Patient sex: F
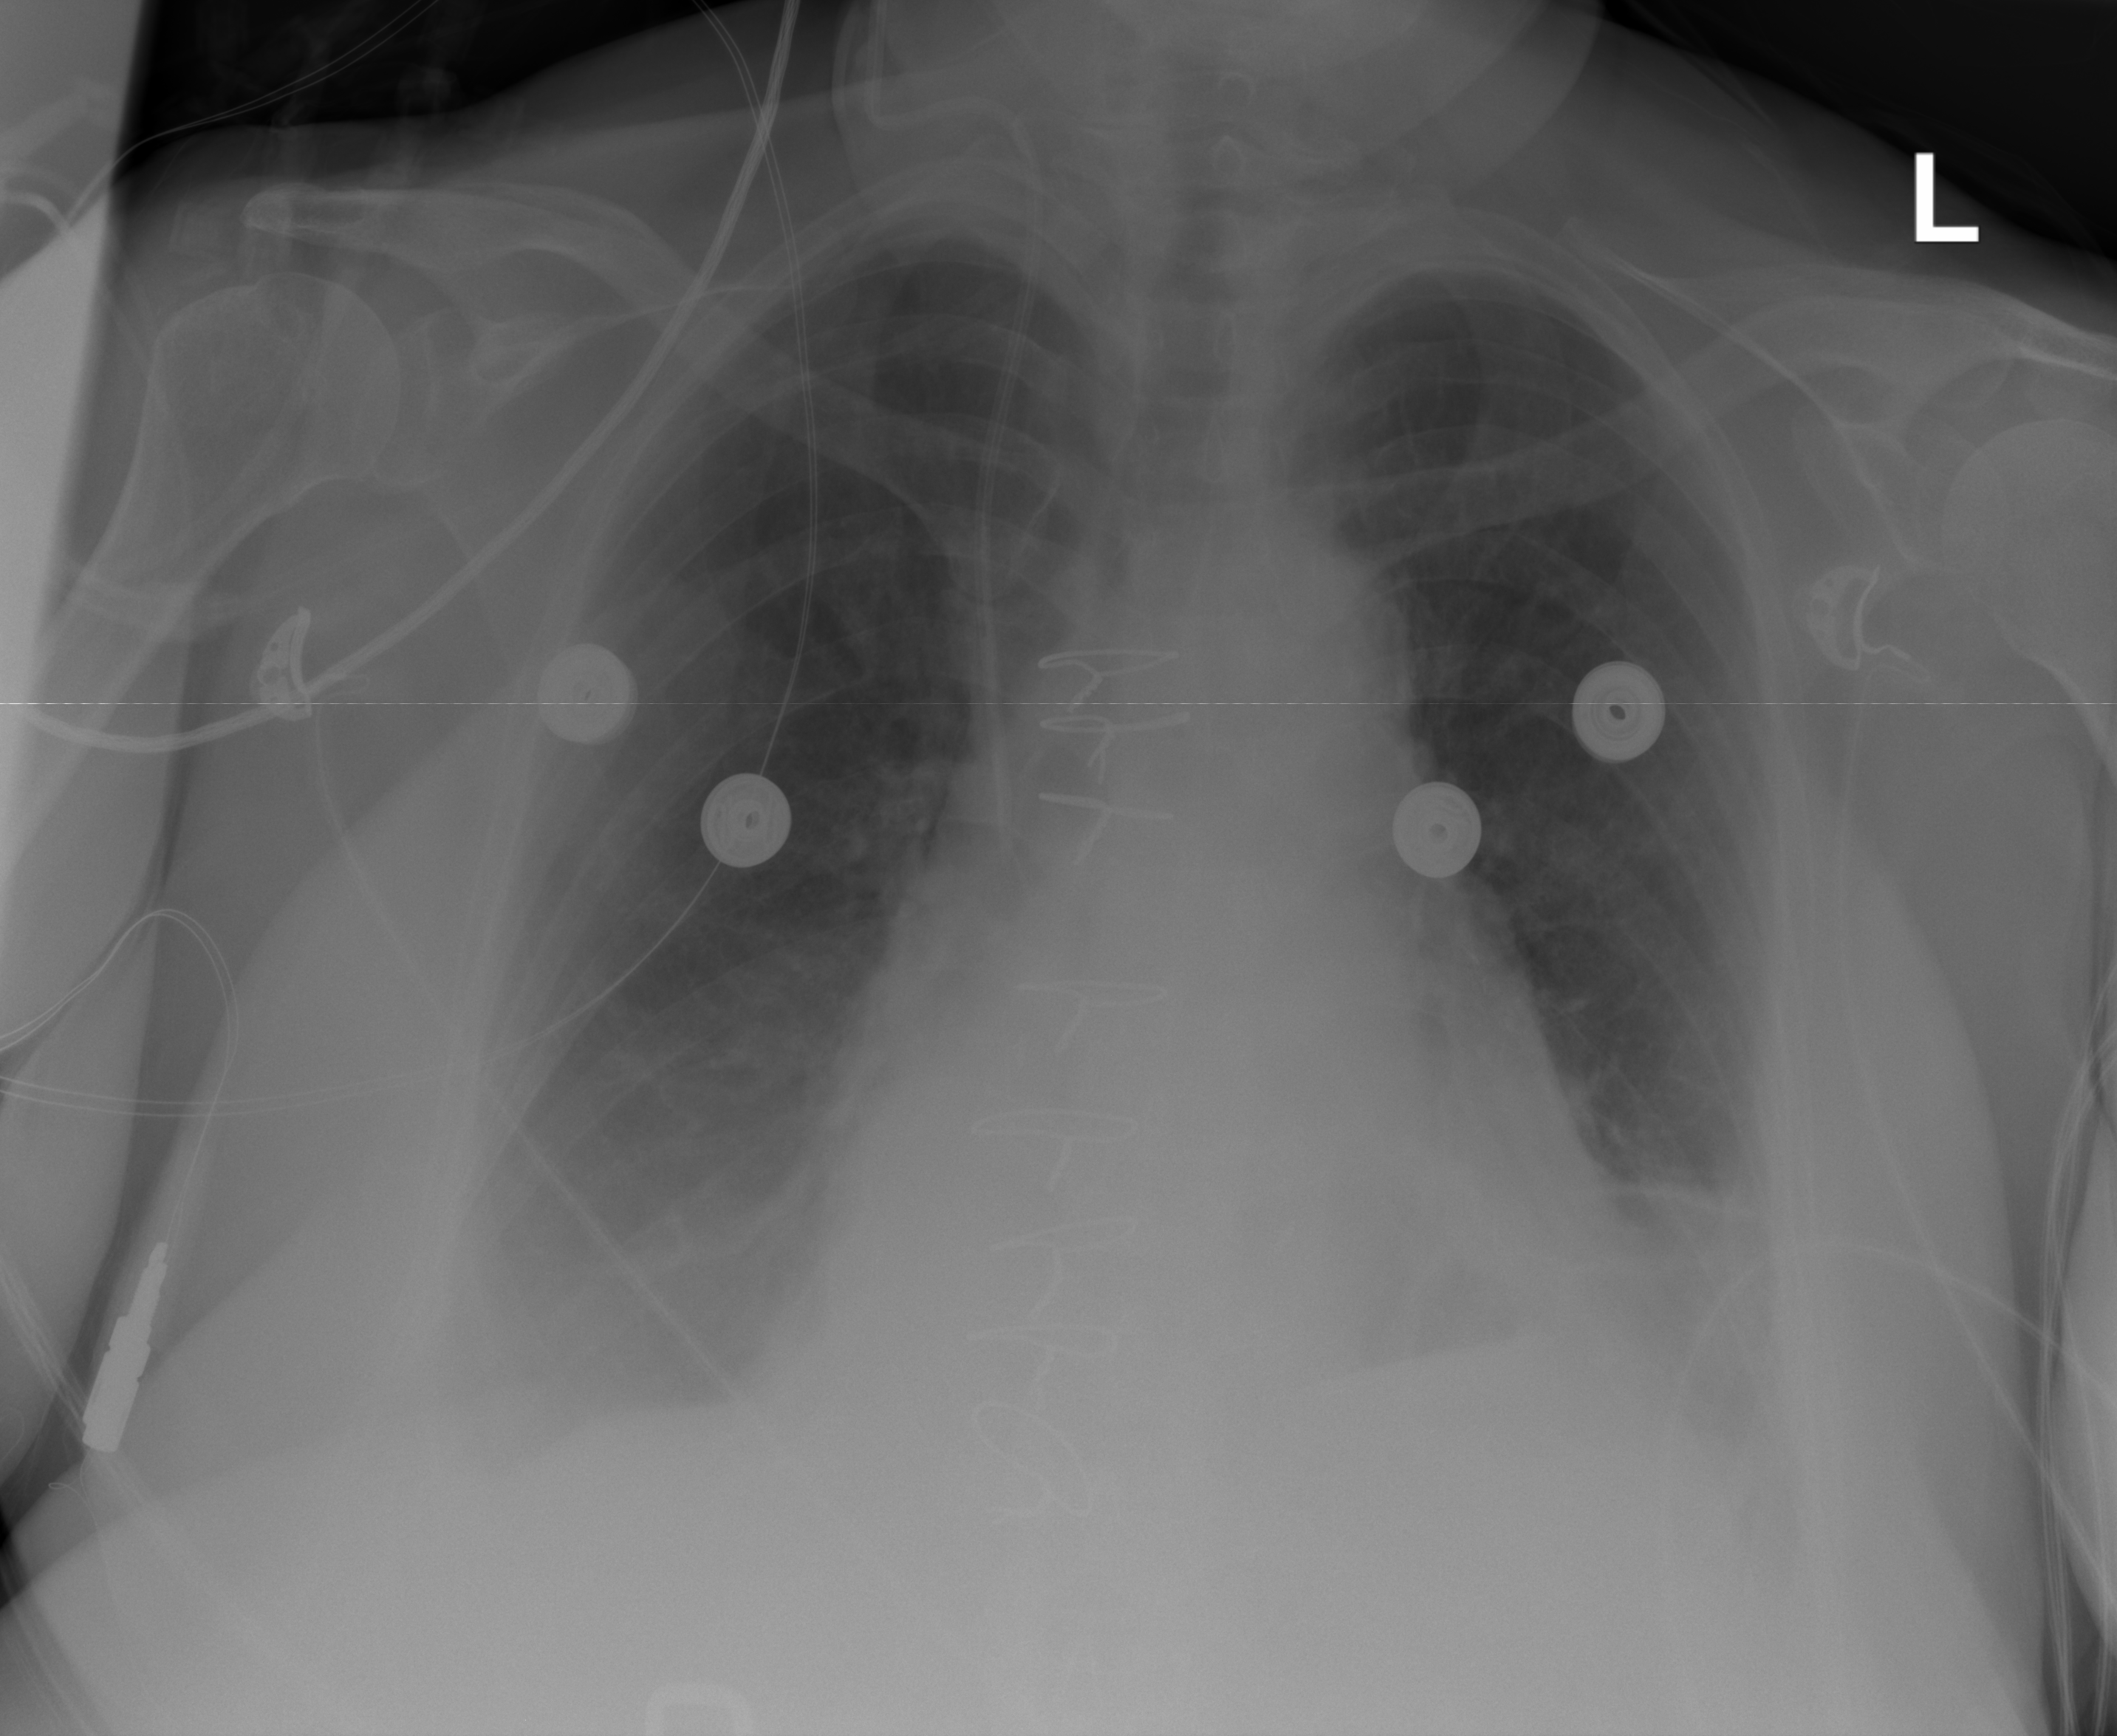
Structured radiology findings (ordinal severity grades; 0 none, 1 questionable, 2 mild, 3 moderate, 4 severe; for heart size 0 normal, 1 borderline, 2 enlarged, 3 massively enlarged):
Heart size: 2
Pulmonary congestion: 2
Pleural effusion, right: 2
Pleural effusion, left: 2
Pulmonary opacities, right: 0
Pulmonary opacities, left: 0
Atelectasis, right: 3
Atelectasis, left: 2